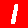
Digit: 1